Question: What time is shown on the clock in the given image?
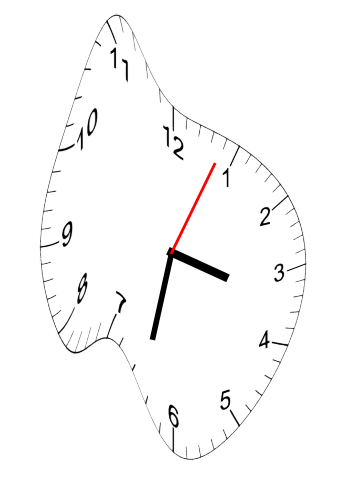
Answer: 03:32:04